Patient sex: M
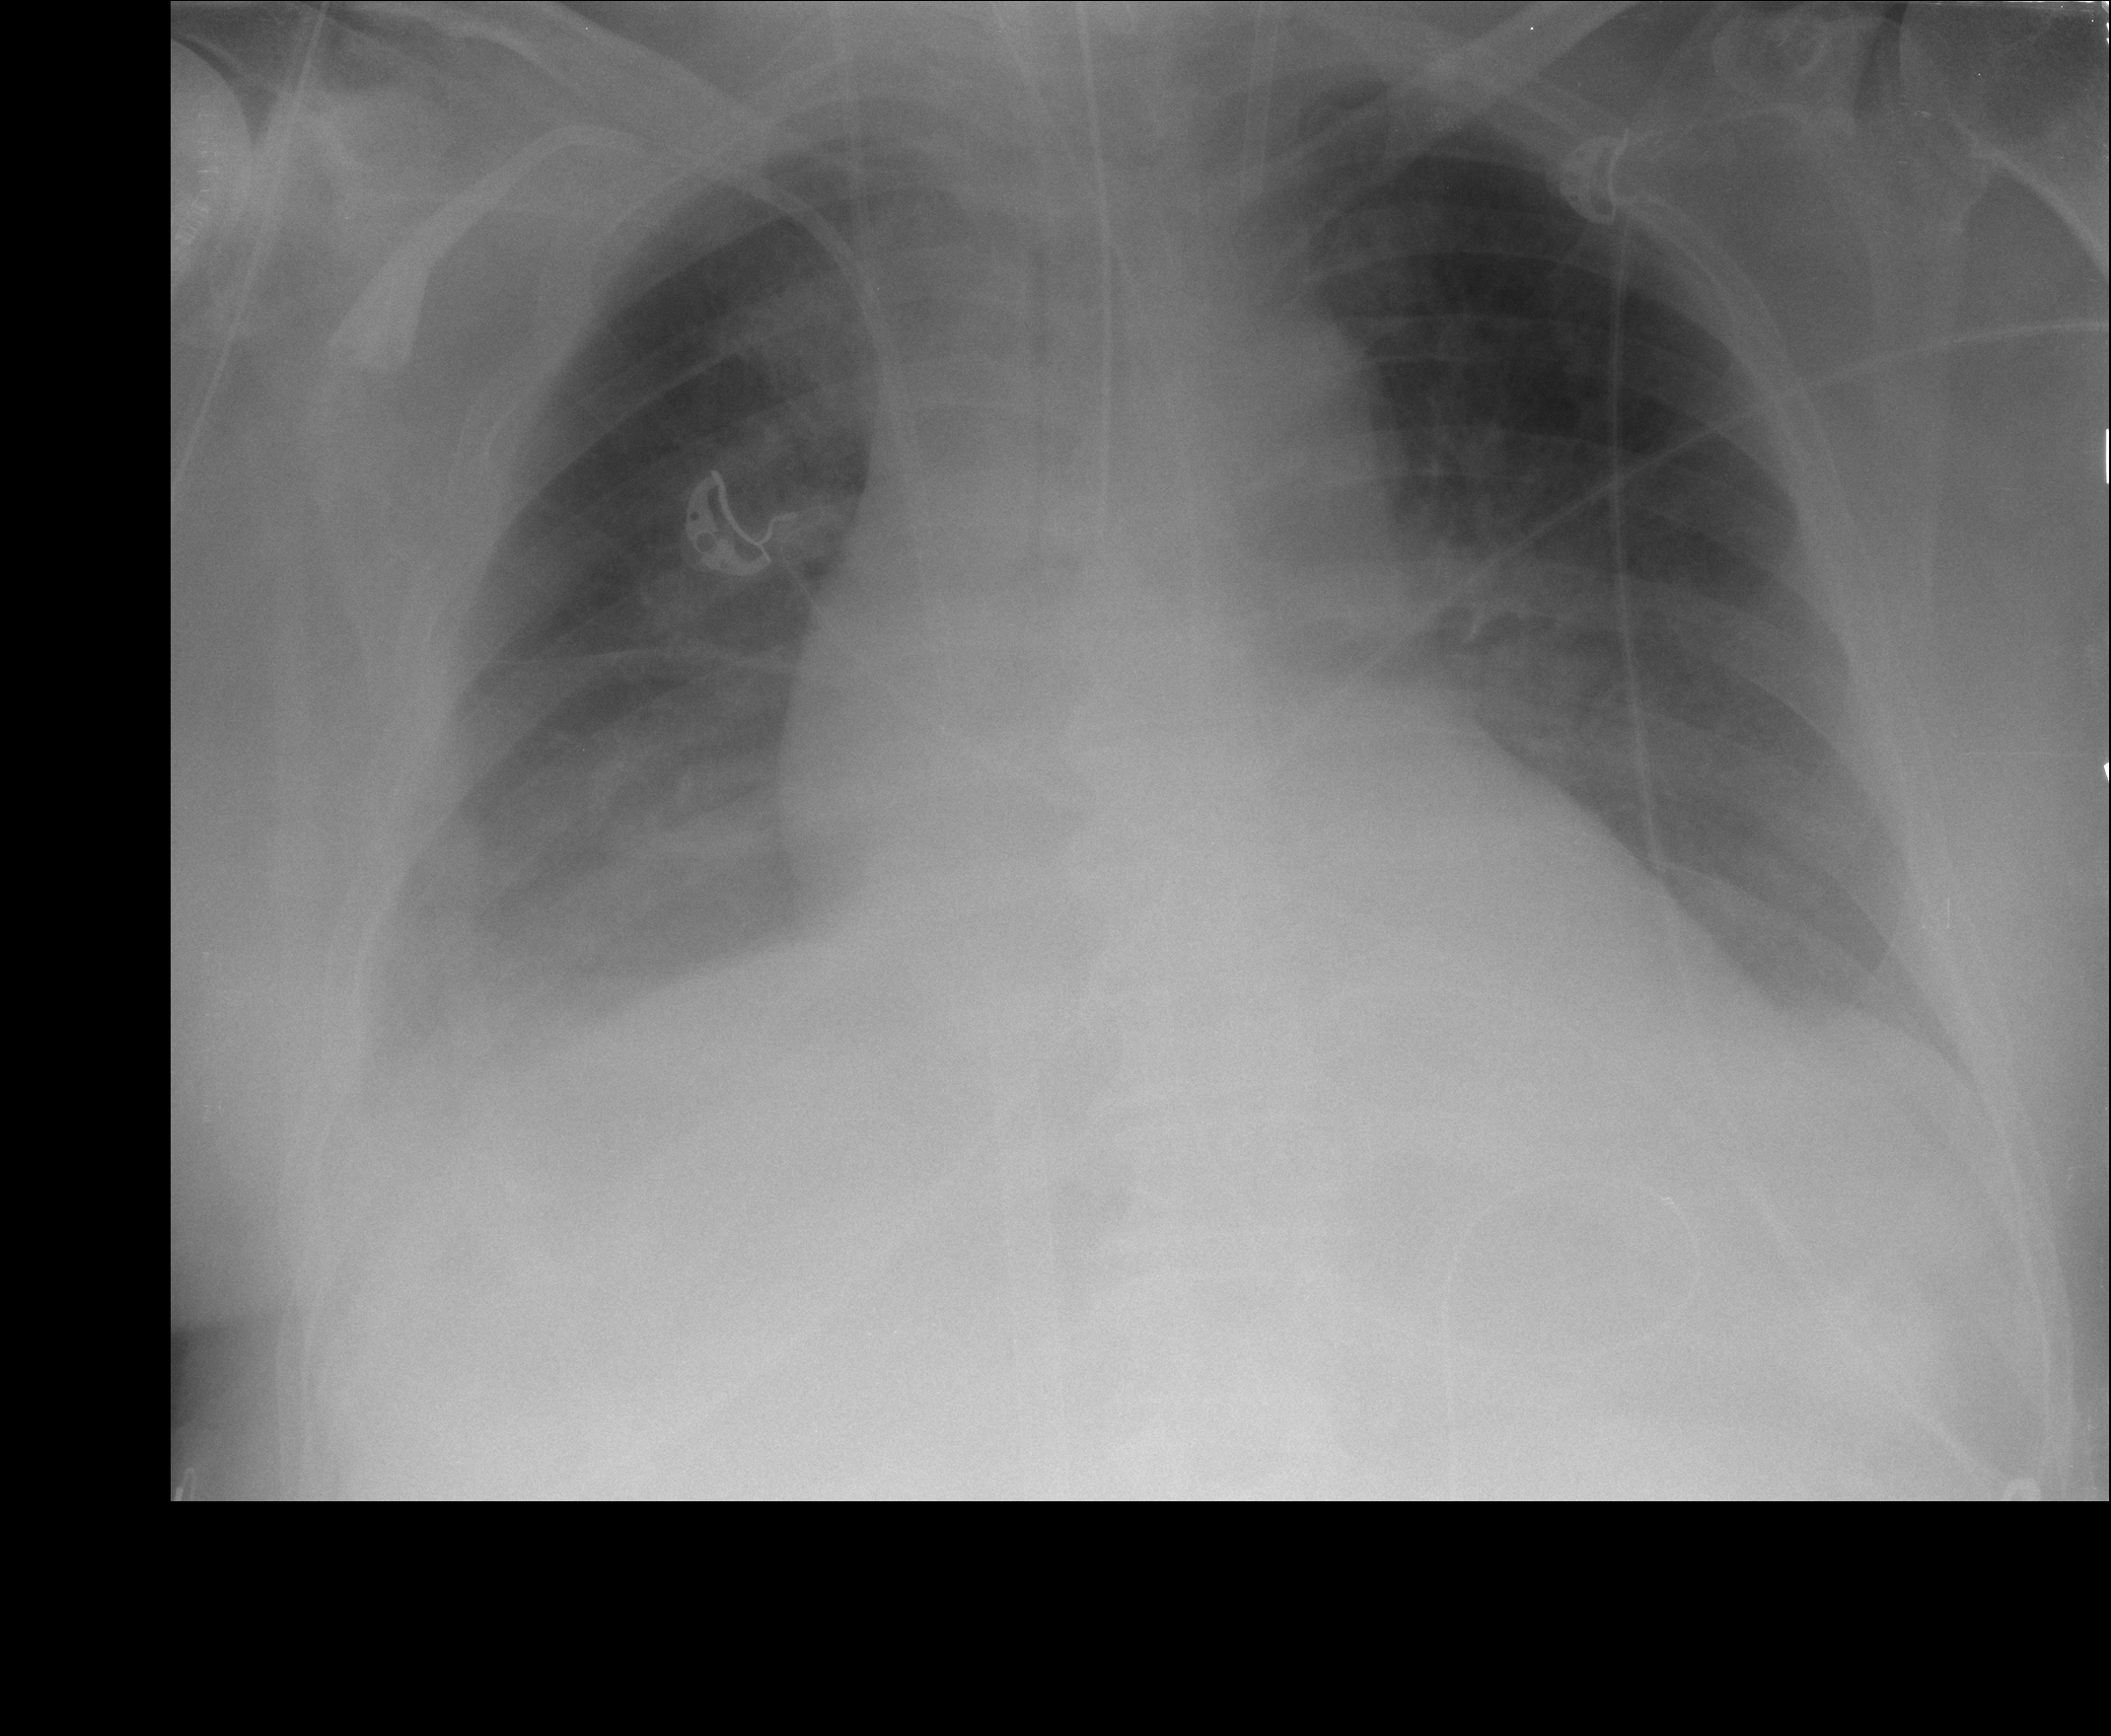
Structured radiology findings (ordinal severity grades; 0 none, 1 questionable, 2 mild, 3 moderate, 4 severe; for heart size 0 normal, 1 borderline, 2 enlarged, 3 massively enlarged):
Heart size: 2
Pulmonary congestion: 3
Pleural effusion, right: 2
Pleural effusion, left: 2
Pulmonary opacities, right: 0
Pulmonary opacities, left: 0
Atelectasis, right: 2
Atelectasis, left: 2